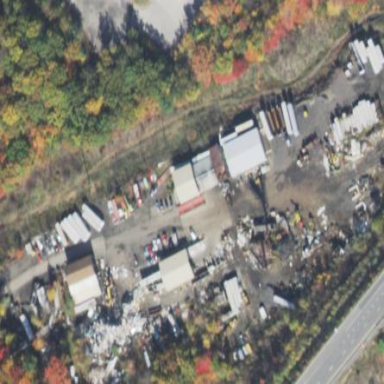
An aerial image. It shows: Industrial area designated for auto wrecking.